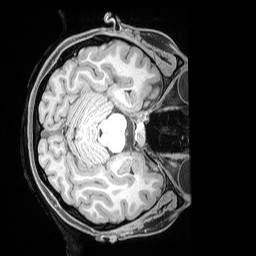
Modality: T1w
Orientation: axial
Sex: female
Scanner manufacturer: siemens
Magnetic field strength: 3 T
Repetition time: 2.53 s
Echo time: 0.00169 s